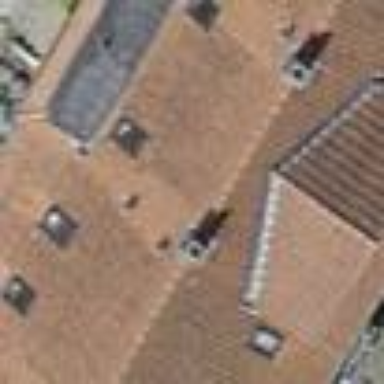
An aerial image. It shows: Residential building with gabled roof made of maroon roof tiles. The roof is oriented across the building.